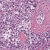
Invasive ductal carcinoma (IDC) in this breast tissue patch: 1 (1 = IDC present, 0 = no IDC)